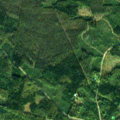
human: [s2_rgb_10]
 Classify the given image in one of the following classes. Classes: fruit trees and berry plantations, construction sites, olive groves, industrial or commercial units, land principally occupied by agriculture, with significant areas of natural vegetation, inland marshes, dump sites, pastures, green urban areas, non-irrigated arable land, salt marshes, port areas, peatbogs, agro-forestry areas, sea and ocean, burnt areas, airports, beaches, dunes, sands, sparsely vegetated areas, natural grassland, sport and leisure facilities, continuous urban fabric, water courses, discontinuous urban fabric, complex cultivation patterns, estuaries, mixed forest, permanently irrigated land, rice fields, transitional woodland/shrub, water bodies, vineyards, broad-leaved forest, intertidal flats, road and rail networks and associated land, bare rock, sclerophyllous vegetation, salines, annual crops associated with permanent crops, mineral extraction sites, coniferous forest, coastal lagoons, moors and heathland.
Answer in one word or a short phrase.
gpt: broad-leaved forest, coniferous forest, mixed forest